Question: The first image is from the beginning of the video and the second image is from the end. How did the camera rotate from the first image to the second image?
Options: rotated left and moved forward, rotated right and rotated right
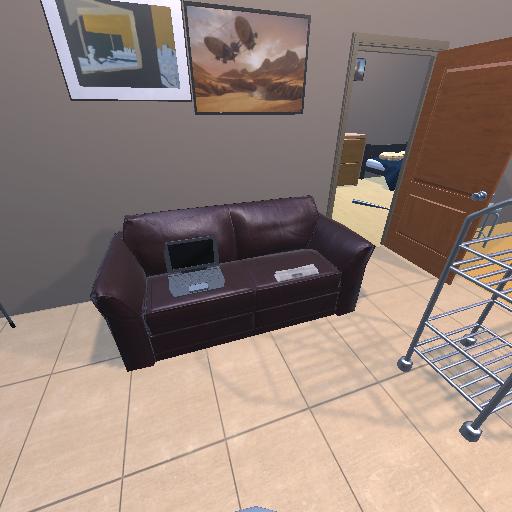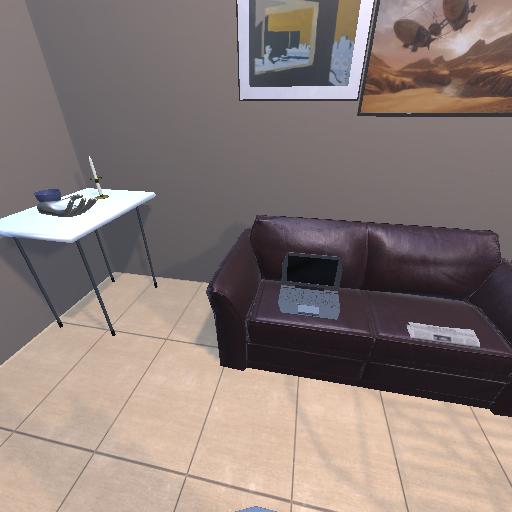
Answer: rotated left and moved forward